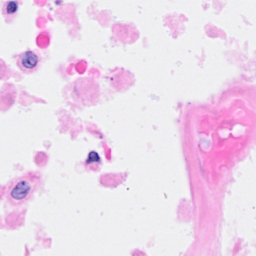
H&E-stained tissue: Breast